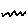
Label: zigzag